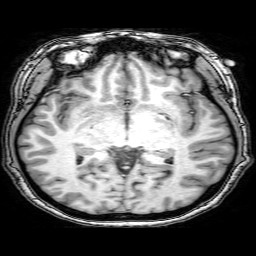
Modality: T1w
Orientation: coronal
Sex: female
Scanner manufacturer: philips
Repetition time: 0.008119 s
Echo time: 0.00373 s